Question: I used ajax validation to validate the following
'''
<tr>
<td width="20" style='color: red'>
<img src="images/icon-star.png" width="16" height="16" />
</td>
<td id="lblCustomBillNo" style="width: 15%" class="searchCriteriaCellLbl">
The custom Bill Number
</td>
<td width="5" class="searchCriteriaCellLbl">:</td>
<td class="searchCriteriaCellVal">
<s:textfield id="customBillNo" name="customBillNo" size="20" maxlength="24" style="width: 200px" />
</td>
<td class="errorFlag" style="color: red" valign="middle">
<s:fielderror fieldName="customBillNo" />
</td>
</tr>
<tr>
<td width="20" style='color: red'>
<img src="images/icon-star.png" width="16" height="16" />
</td>
<td id="lblBillNo" style="width: 15%" class="searchCriteriaCellLbl">
<s:property value="%{getText('billNo')}" />
</td>
<td width="5" class="searchCriteriaCellLbl">:
</td>
<td class="searchCriteriaCellVal">
<s:textfield label="billNo" id="billNo" name="billNo" size="20" maxlength="24" style="width: 200px" />
</td>
<td class="errorFlag" style="color: red" valign="middle">
<s:fielderror fieldName="billNo" />
</td>
</tr>
<tr>
<td width="20" style='color: red'>
<img src="images/icon-star.png" width="16" height="16" />
</td>
<td id="lblCarrierNo" style="width: 15%" class="searchCriteriaCellLbl">
The carrier Number
</td>
<td width="5" class="searchCriteriaCellLbl">:
</td>
<td class="searchCriteriaCellVal">
<s:textfield label="carrierNo" id="carrierNo" name="carrierNo" size="20" maxlength="24" style="width: 200px" />
</td>
<td class="errorFlag" style="color: red" valign="middle">
<s:fielderror fieldName="carrierNo" />
</td>
</tr>
'''
I use the following internationalization for errors in golbal i18n file
'''
errors.required=${getText(fieldName)} requireddd
'''
and this validation file
'''
<validators>
<field name="customBillNo">
<field-validator type="requiredstring" short-circuit="true">
<param name="trim">true</param>
<message key="errors.required" />
</field-validator>
</field>
<field name="billNo">
<field-validator type="required" short-circuit="true">
<message key="errors.required" />
</field-validator>
</field>
<field name="carrierNo">
<field-validator type="required" short-circuit="true">
<message key="errors.required" />
</field-validator>
</field>
</validators>
'''
and i put this javascript to use ajax validation
'''
function validate(){
//document.all.loading.style.display = 'block';
var searchUrl = 'AddEnteringApproval_approval';
var params = '';
var elemArray = document.mainForm.elements;
for (var i = 0; i < elemArray.length;i++)
{
var element = elemArray[i];
var elementName= element.name;
if(elementName=='formAction')
continue;
params += '&' + elementName+'='+ encodeURIComponent(element.value);
}
params += '&struts.enableJSONValidation=true&struts.validateOnly=true';
createXmlHttpObject(); // this is my function that prepare ajax
sendRequestPost(http_request,searchUrl,false,params);
postValidation();
}
function postValidation() {
var form = $('#mainForm');
var text = http_request.responseText;
//clear previous validation errors, if any
StrutsUtils.clearValidationErrors(form);
alert(text)
//get errors from response
//var text = request.responseText;
var errorsObject = StrutsUtils.getValidationErrors(text);
//show errors, if any
if(errorsObject.fieldErrors)
{
StrutsUtils.showValidationErrors(form, errorsObject);
}
else
{
//good to go, regular submit
form.submit();
}
}
/* This is one of the functions that doesn't work using the simple theme, so I redefined it.
This can be changed to clear the previous errors, as it does in the commented example
cleaning the errors on divErrors.
As I am just showing the messages with alerts I don't need to clear anything,
but the method still need to be redefined, even if it is empty.
*/
StrutsUtils.clearValidationErrors = function(form, errors) {
//clear the div errors
//$('#divErrors').empty();
}
/* This method is responsible to show the messages.
The original versions works with the xhrml and css-xhtml theme but doesn't work with the simple theme
so I override the method with another implementation that shows the messages using alerts.
You can change the implementation to show the messages as you want,
but as the previous method this has to be redefined.
*/
StrutsUtils.showValidationErrors = function(form, errors) {
if(errors.fieldErrors)
{alert((errors.fieldErrors))
for(var fieldName in errors.fieldErrors)
{
alert("errors.fieldErrors[fieldName] " + errors.fieldErrors[fieldName]);
for(var i = 0; i < errors.fieldErrors[fieldName].length; i++)
{
alert('Field ->' + fieldName + '
Error -> ' + errors.fieldErrors[fieldName][i]);
}
}
}
};
'''
---
but when i execute the code i get no organized JSON text i showed in alert message box, the field name is not like the one in the error message, the second field name is missing, the third field name is cut (i.e. carrierNo becomes rNo ).

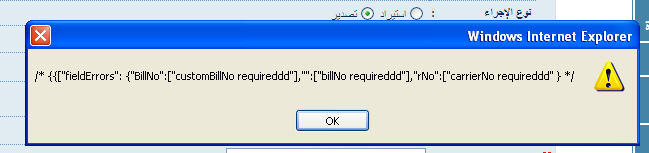
Answer: well I figured out the problem.
it was a but in org.apache.struts2.interceptor.validation.JSONValidationInterceptor
it removes the 6 first characters because of this incomplete if statement
'''
sb.append((validationAware instanceof ModelDriven) ? ((String)fieldError.getKey()).substring(6) : (String)fieldError.getKey());
'''
this error is fuond in struts 2.1.8
it should be like this
'''
sb.append(((validationAware instanceof ModelDriven)) && (fieldErrorKey.startsWith("model.")) ? fieldErrorKey.substring(6) : fieldErrorKey);
'''
it was corrected in later struts releses. i corrected the problem. and i thought i have to share the information for people who faces the problem.